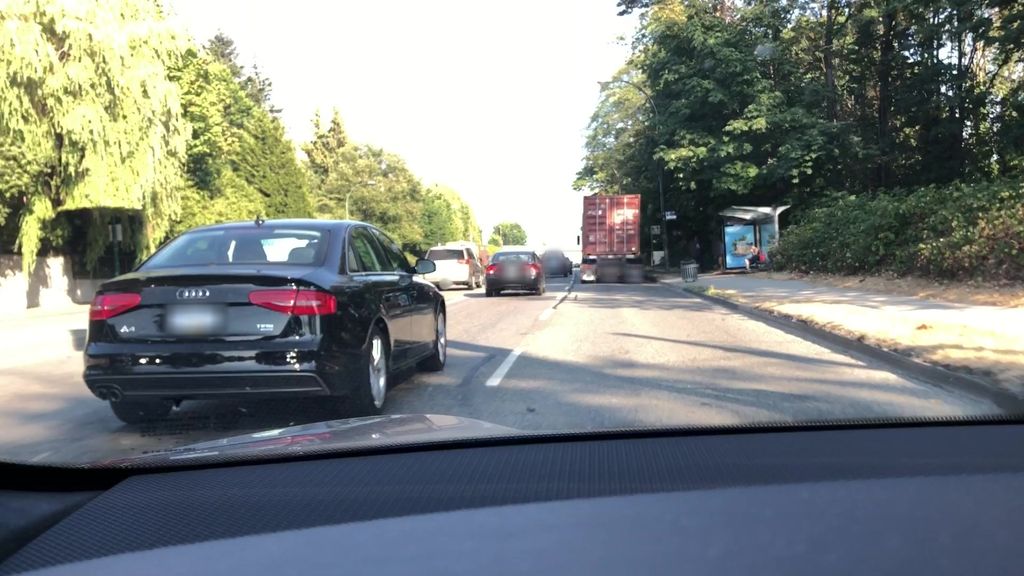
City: vancouver